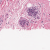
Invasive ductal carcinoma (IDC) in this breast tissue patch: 0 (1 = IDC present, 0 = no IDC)